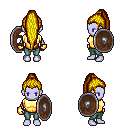
a pixel art fantasy rpg character, female body template, dark elf, purple skin, gold chest armor, teal pants, blonde extra-long topknot hairstyle, gold gloves, shield, four views (front, back, left, right), 2x2 character sprite sheet, small pixel art, hard edges, no anti-aliasing